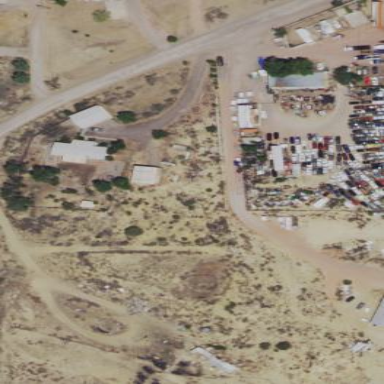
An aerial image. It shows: Scrap yard situated in industrial area.